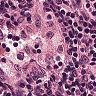
Metastatic tissue present: no